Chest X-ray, PA view. Patient: 54 years old, sex M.
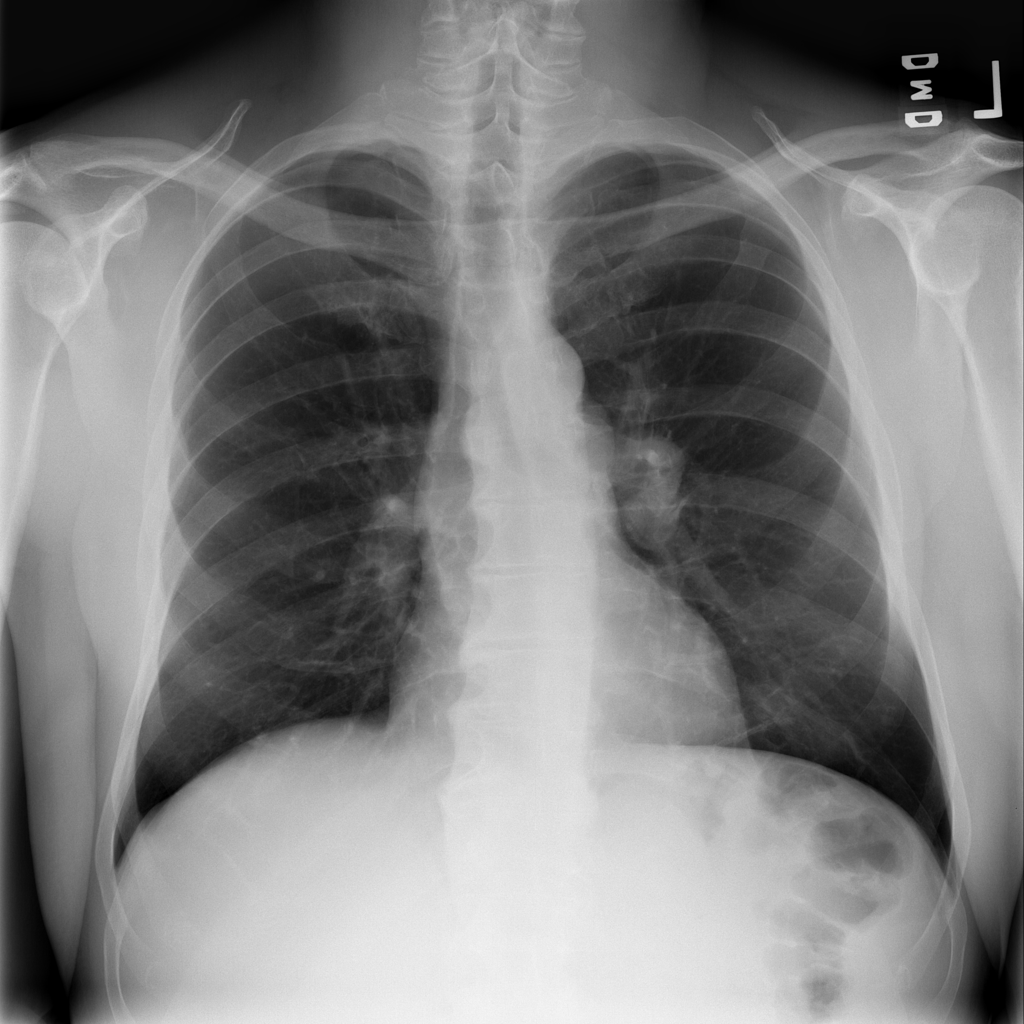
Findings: Infiltration